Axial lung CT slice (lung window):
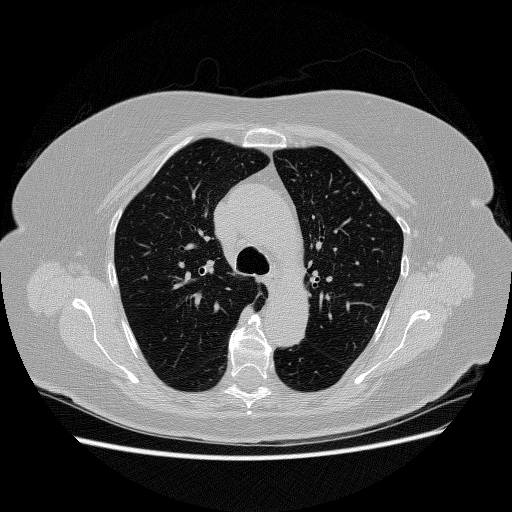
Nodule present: no